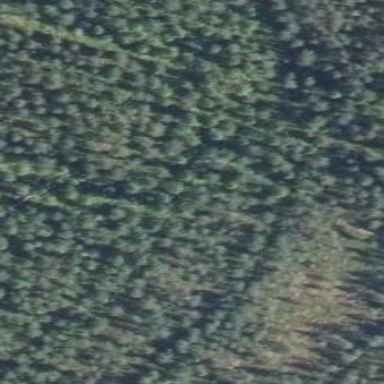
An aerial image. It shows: Woodland with needle-leaved trees.